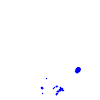
Particle: proton